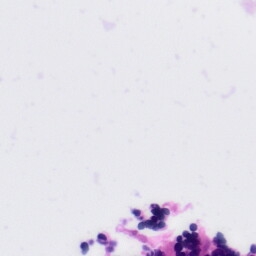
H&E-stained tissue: Tonsil